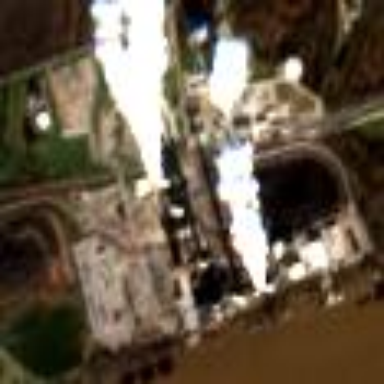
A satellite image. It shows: Industrial area with power plant fueled by coal and oil.